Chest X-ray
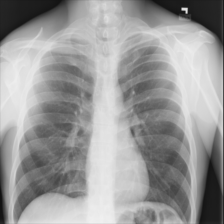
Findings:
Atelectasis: negative
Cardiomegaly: negative
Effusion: negative
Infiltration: negative
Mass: negative
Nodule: negative
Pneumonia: negative
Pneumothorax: negative
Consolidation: negative
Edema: negative
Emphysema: negative
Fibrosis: negative
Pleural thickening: negative
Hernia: negative